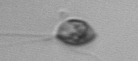
Label: flagellate